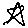
Label: star